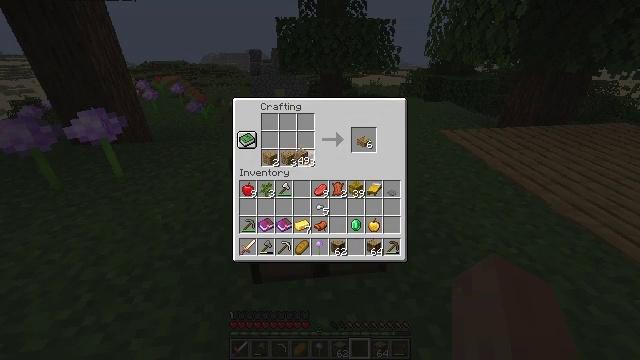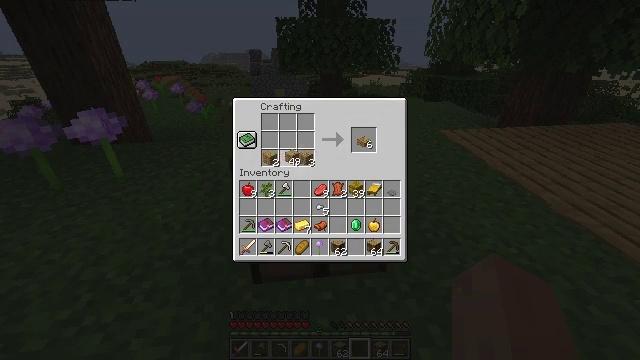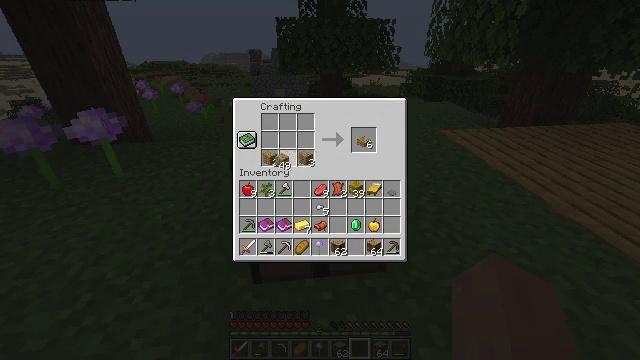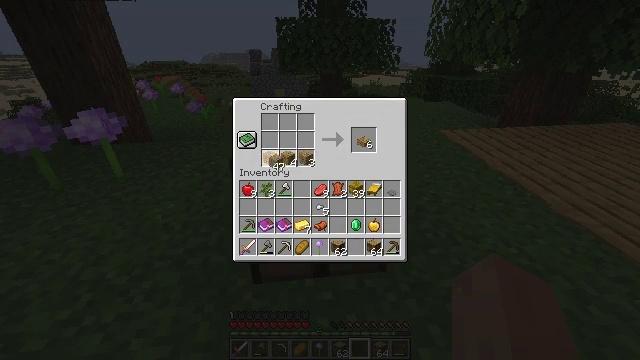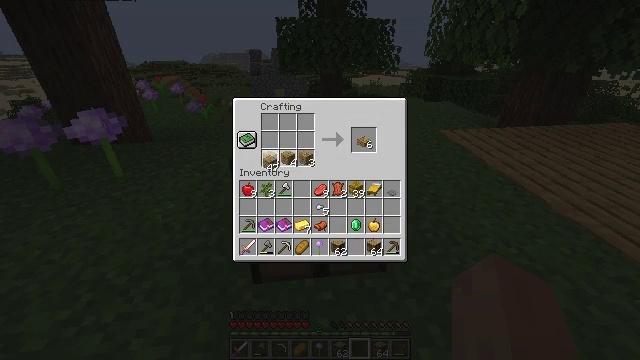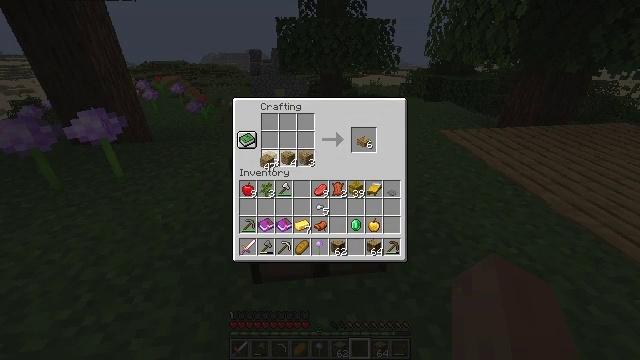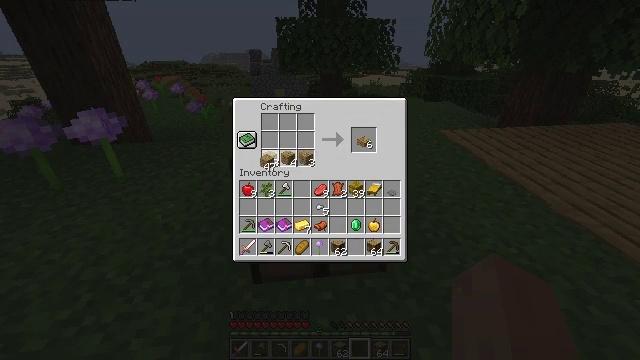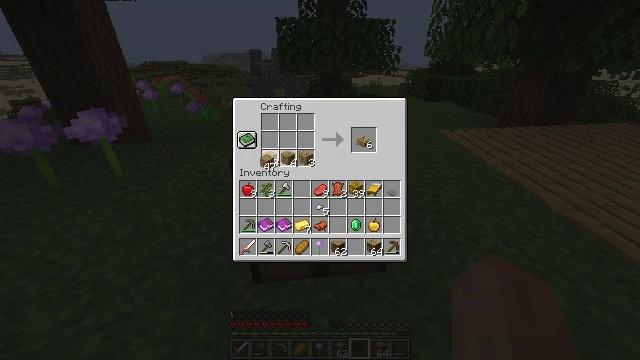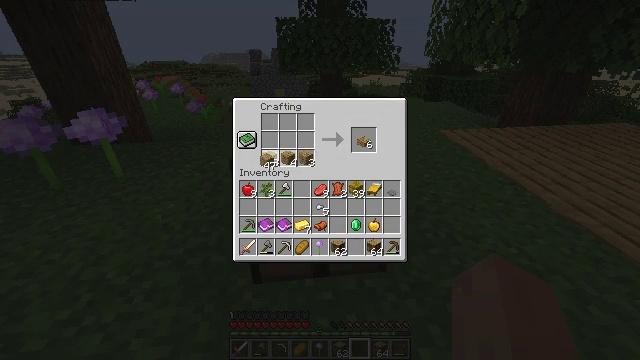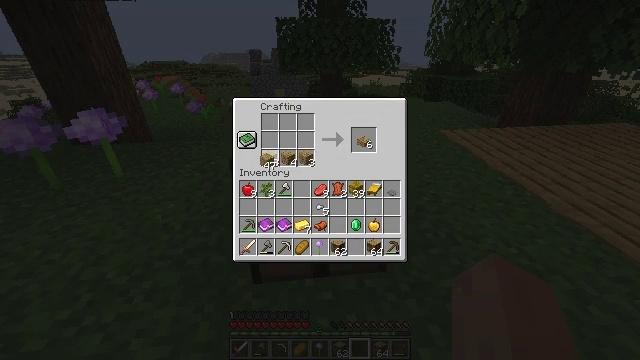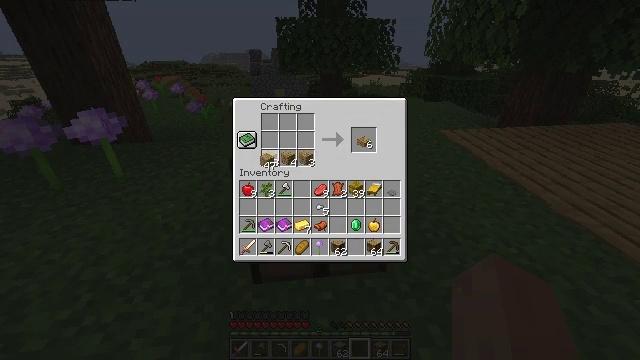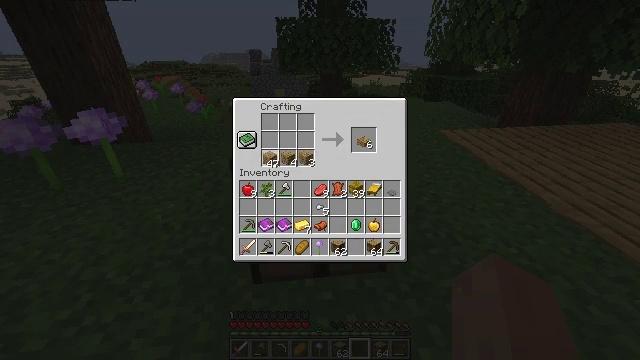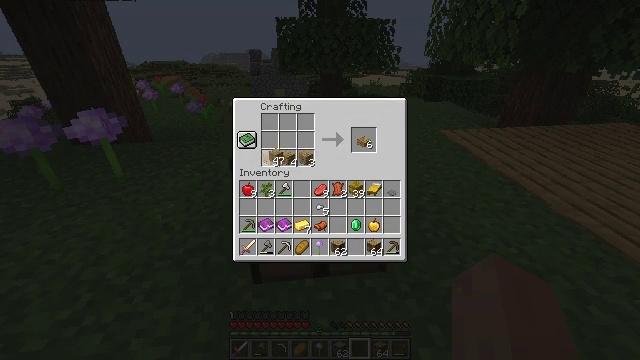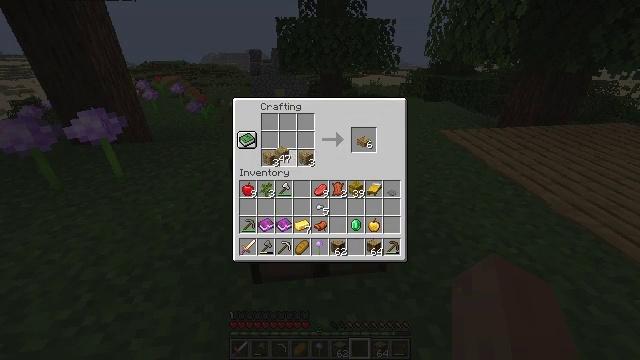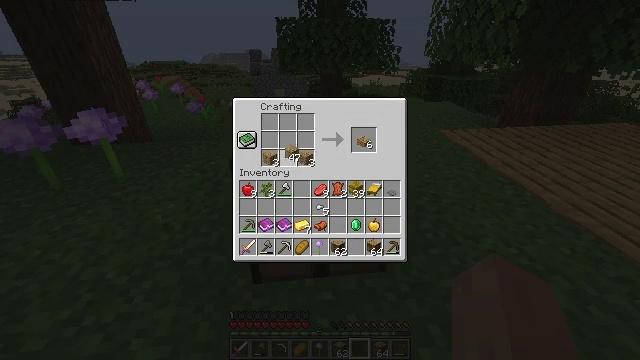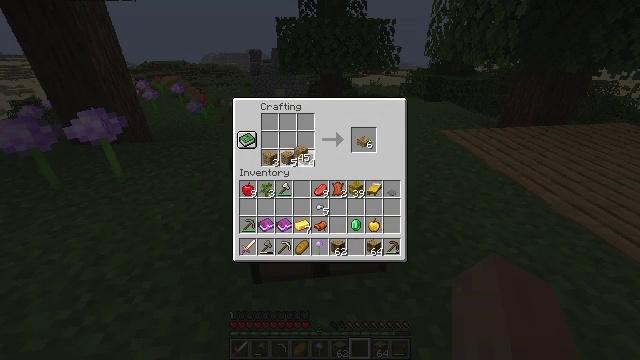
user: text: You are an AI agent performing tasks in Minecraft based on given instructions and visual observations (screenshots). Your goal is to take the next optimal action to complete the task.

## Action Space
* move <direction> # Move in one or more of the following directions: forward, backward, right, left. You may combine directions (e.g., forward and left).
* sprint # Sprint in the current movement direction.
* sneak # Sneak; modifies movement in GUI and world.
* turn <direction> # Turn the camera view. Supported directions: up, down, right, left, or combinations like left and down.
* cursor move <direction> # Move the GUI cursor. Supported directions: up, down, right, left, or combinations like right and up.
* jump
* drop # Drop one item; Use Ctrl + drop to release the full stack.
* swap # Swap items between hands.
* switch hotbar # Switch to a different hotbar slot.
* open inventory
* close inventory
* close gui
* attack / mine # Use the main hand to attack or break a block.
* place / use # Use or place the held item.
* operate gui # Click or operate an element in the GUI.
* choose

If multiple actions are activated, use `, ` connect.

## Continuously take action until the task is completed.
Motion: motion action
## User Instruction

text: Craft multiple oak slabs with planks.
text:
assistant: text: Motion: cursor move left, choose
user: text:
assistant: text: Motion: cursor move left, choose
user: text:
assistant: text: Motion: choose
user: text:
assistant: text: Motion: choose
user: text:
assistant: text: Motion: choose
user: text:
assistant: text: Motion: choose
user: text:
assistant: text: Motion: choose
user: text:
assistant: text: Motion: choose
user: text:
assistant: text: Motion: no_op
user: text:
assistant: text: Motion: no_op
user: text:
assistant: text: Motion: no_op
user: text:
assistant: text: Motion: choose
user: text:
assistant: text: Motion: choose
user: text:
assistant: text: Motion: cursor move right, choose
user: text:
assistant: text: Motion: cursor move right, choose
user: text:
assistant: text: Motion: choose
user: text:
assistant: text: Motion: choose
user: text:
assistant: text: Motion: choose
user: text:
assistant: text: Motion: choose
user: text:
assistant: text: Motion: choose
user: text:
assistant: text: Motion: no_op
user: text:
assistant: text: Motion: no_op
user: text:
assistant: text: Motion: no_op
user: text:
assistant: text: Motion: no_op
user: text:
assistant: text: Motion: no_op
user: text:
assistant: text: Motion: no_op
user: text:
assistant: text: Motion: no_op
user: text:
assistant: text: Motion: no_op
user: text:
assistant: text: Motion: no_op
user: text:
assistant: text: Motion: no_op